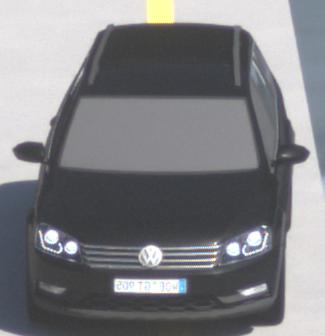
Make: VW
Model: Passat Alltrack 1.8 TSI
Detailed model: Passat (B7) Alltrack
Model produced from: 2012/03
Model produced until: 2013/06
Doors: 5
Color: black
Road condition: dry road
Daytime: midday
Contrast: high contrast